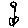
Label: flower